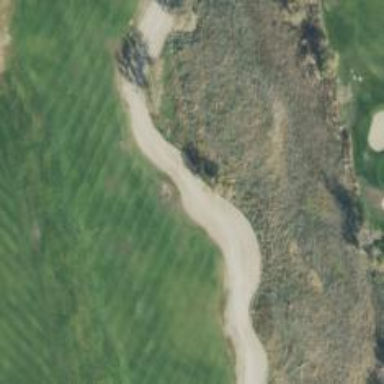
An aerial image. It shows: Golf hole.